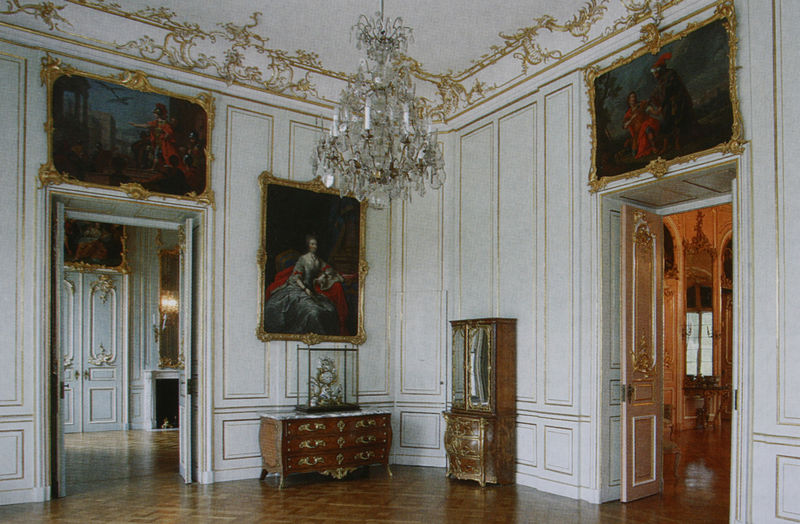
Titel: Vorsaal im Obergeschoss
Künstler: François de (d. Ä.) Cuvilliés
Standort: Calden
Institution: Schloss Wilhelmsthal
Schlagwörter: flügel, gemälde, weiß, braun, fenster, frau, glas, holz, kleid, licht, paris, raum, szene, tür, zimmer, dame, schloss, malerei, ornament, barock, rahmen, bild, bildnis, innenraum, möbel, portrait, porträt, spiegel, spiegelung, zweige, boden, gold, interieur, reich, decke, paar, rokkoko, rokoko, vornehm, kamin, ranken, farbig, füße, bilder, kommode, schrank, ecke, türen, parkett, rand, saal, kaiser, könig, dekor, floral, verzierung, uhr, flügeltüre, kerzen, kronleuchter, leuchter, lüster, stuck, durchgang, stil, poliert, edel, halle, foto, wände, hängen, offen, palast, geld, kunst, vitrine, intarsien, komode, sims, schnörkel, eiss, portät, kristall, residenz, mythologisch, reichtum, viktorianisch, museum, viereck, beschläge, vertäfelung, schublanden, aufsatz, gallerie, palais, versailles, enfilade, rocaille, zimmerflucht, pompös, sissi, herschaftlich, tischuhr, deckenleuchter, täfelung, versai, sopraporte, möbeliar, wande, luxeriös, türenw, madame de pompadour, komkode, glastüe, rokalien, madamme pompadour, granddamdame, ganlz